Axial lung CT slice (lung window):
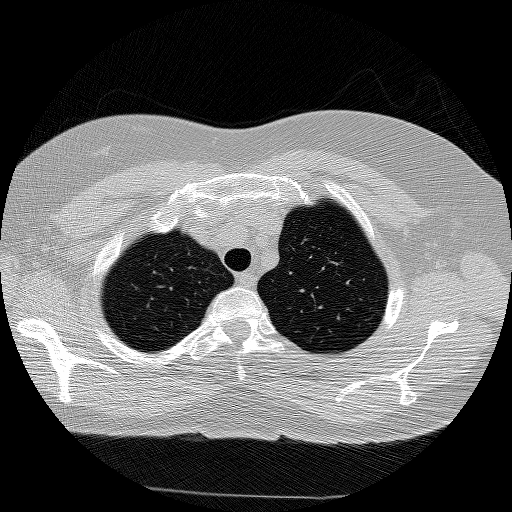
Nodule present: no